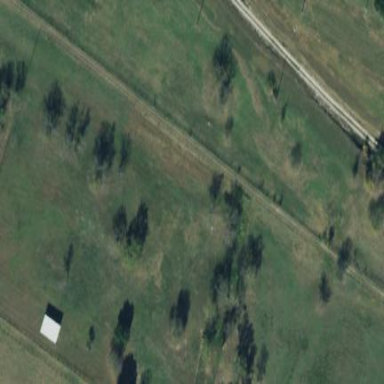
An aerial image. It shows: Pasture used as meadow.